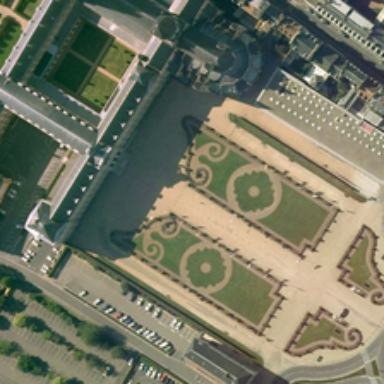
Several buildings are around a rectangle square .